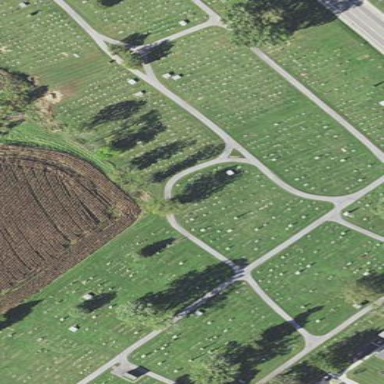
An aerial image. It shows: Cemetery.